Question: I am new to the Beaglebone, and was moving along at a pretty good click until this strange problem popped-up. I spent all weekend trying to figure it out before posting here.
I am trying to read analog input using multiple sensors from a beaglebone with Angstrom 3.2.5+ and I have a problem that I think might be a hardware issue.
Using this <URL>:
'''
# Import PyBBIO library:
from bbio import *
# Create a setup function:
def setup(): pass # Nothing to do here
# Create a main function:
def loop():
print "-----"
print "AIN0 [P9.39] - " + str(analogRead(A0))
print "AIN1 [P9.40] - " + str(analogRead(A1))
print "AIN2 [P9.37] - " + str(analogRead(A2))
print "AIN3 [P9.38] - " + str(analogRead(A3))
print "AIN4 [P9.35] - " + str(analogRead(A4))
print "AIN5 [P9.36] - " + str(analogRead(A5))
print "AIN6 [P9.33] - " + str(analogRead(A6))
print "AIN7 [P9.39] - " + str(analogRead(A7))
delay(500)
# Start the loop:
run(setup, loop)
'''
But, any other analog-in (AINx(2-7)) I read with the script above always shows the same value of the photo resistor I have plugged-into AIN1
And, possibly related, I am unable to read any of the AINx(1-7) using cat with an error
'''
cat /sys/bus/platform/devices/tsc/ain1
Segmentation fault
'''
Any ideas? I am really stuck. Thanks in advance.
PS: More info...
My circuit consists of a 10k resistor and a photoresistor. My pin connections are:
- - -
Here is an image which matches my own circuit:

The results from all of the AINx(1-7)'s and then some...
'''
# cat /sys/bus/platform/devices/tsc/ain0
cat: /sys/bus/platform/devices/tsc/ain0: No such file or directory
# cat /sys/bus/platform/devices/tsc/ain1
Segmentation fault
# cat /sys/bus/platform/devices/tsc/ain2
Segmentation fault
# cat /sys/bus/platform/devices/tsc/ain3
Segmentation fault
# cat /sys/bus/platform/devices/tsc/ain4
Segmentation fault
# cat /sys/bus/platform/devices/tsc/ain5
Segmentation fault
# cat /sys/bus/platform/devices/tsc/ain6
Segmentation fault
# cat /sys/bus/platform/devices/tsc/ain7
Segmentation fault
# cat /sys/bus/platform/devices/tsc/ain8
Segmentation fault
# cat /sys/bus/platform/devices/tsc/ain9
cat: /sys/bus/platform/devices/tsc/ain9: No such file or directory
'''
I edited the <URL> file to show all ADC ports on the BeagleBone. This is the result from the shell with sensors plugged-in.
'''
-----
AIN0 [P9.39] - 3948
AIN1 [P9.40] - 4016
AIN2 [P9.37] - 4002
AIN3 [P9.38] - 3934
AIN4 [P9.35] - 4001
AIN5 [P9.36] - 3935
AIN6 [P9.33] - 3968
AIN7 [P9.39] - 4005
-----
AIN0 [P9.39] - 3946
AIN1 [P9.40] - 4005
AIN2 [P9.37] - 3945
AIN3 [P9.38] - 3957
AIN4 [P9.35] - 4018
AIN5 [P9.36] - 3945
AIN6 [P9.33] - 3967
AIN7 [P9.39] - 3955
...
'''
And if I plug the sensor back in I get a change in value, but again, they are all the same:
'''
-----
AIN0 [P9.39] - 2836
AIN1 [P9.40] - 2836
AIN2 [P9.37] - 2837
AIN3 [P9.38] - 2831
AIN4 [P9.35] - 2840
AIN5 [P9.36] - 2837
AIN6 [P9.33] - 2837
AIN7 [P9.39] - 2837
-----
AIN0 [P9.39] - 2834
AIN1 [P9.40] - 2834
AIN2 [P9.37] - 2829
AIN3 [P9.38] - 2825
AIN4 [P9.35] - 2826
AIN5 [P9.36] - 2817
AIN6 [P9.33] - 2815
AIN7 [P9.39] - 2815
...
'''
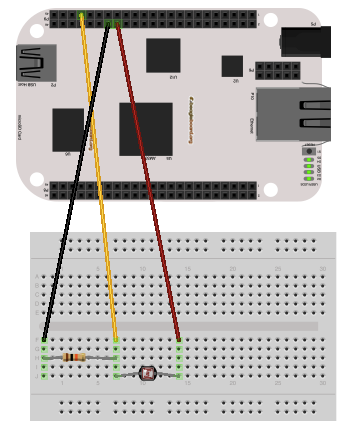
Answer: OK, the answer is that there are two separate problems, both of which are caused by using the PyBBIO library. Read on...
A suggestion in the comments on my question prompted me to <URL>. Here it is without the sensor:
'''
# python PyBBIO/examples/analog_test_simple.py
-----
AIN0 [P9.39] - 3955
AIN1 [P9.40] - 4015
AIN2 [P9.37] - 4012
AIN3 [P9.38] - 3950
AIN4 [P9.33] - 3998
AIN5 [P9.36] - 4007
AIN6 [P9.35] - 3984
-----
AIN0 [P9.39] - 4007
AIN1 [P9.40] - 3953
AIN2 [P9.37] - 4005
AIN3 [P9.38] - 3941
AIN4 [P9.33] - 3956
AIN5 [P9.36] - 3934
AIN6 [P9.35] - 3946
...
'''
And here are the results after I plug-in the sensor:
'''
# python PyBBIO/examples/analog_test_simple.py
-----
AIN0 [P9.39] - 2888
AIN1 [P9.40] - 2894
AIN2 [P9.37] - 2899
AIN3 [P9.38] - 2907
AIN4 [P9.33] - 2914
AIN5 [P9.36] - 2912
AIN6 [P9.35] - 2914
-----
AIN0 [P9.39] - 2912
AIN1 [P9.40] - 2905
AIN2 [P9.37] - 2901
AIN3 [P9.38] - 2891
AIN4 [P9.33] - 2896
AIN5 [P9.36] - 2890
AIN6 [P9.35] - 2896
...
'''
You can see that plugging-in the sensor still affects all the values, regardless of the delay.
After thinking about this a bit I decided to try to repeat the results with a script without using PyBBIO. I wrote <URL>' to print the values, and includes a short delay between each. Here is the code:
'''
import os,time
i = 1
while(True):
os.system("cat /sys/bus/platform/devices/tsc/ain" + str(i))
print " - AIN" + str(i-1)
if i==7:
i=1
time.sleep(.5)
print "------"
else:
i+=1
time.sleep(.1)
'''
Here are the results without any components plugged-into the BeagleBone:
'''
# python analog-test-all-pins.py
------
3943 - AIN0
3819 - AIN1
3955 - AIN2
2018 - AIN3
2093 - AIN4
3583 - AIN5
3658 - AIN6
------
3947 - AIN0
3746 - AIN1
3959 - AIN2
2034 - AIN3
2123 - AIN4
3547 - AIN5
3644 - AIN6
...
'''
And here are the results with the photoresistor circuit above plugged-into AIN0:
'''
# python analog-test-all-pins.py
------
2915 - AIN0
3347 - AIN1
3556 - AIN2
1478 - AIN3
1602 - AIN4
2393 - AIN5
2402 - AIN6
------
2913 - AIN0
3337 - AIN1
3560 - AIN2
1487 - AIN3
1606 - AIN4
2350 - AIN5
2489 - AIN6
'''
And here are the results with the photo resistor circuit data lead plugged-into AIN2:
'''
# python analog-test-all-pins.py
------
3939 - AIN0
3792 - AIN1
2881 - AIN2
1986 - AIN3
2089 - AIN4
3462 - AIN5
3543 - AIN6
------
3923 - AIN0
3791 - AIN1
2866 - AIN2
1960 - AIN3
2055 - AIN4
3528 - AIN5
3615 - AIN6
...
'''
AIN3:
'''
# python analog-test-all-pins.py
------
3951 - AIN0
3764 - AIN1
3933 - AIN2
2899 - AIN3
2134 - AIN4
3606 - AIN5
3737 - AIN6
------
3960 - AIN0
3823 - AIN1
3957 - AIN2
2910 - AIN3
2118 - AIN4
3635 - AIN5
3645 - AIN6
...
'''

And here are the results if I plug the photoresistor data lead back into AIN0 and plug a <URL> into AIN3.
'''
# python analog-test-all-pins.py
------
2866 - AIN0
3340 - AIN1
3540 - AIN2
885 - AIN3
1591 - AIN4
2348 - AIN5
2389 - AIN6
------
2872 - AIN0
3339 - AIN1
3551 - AIN2
884 - AIN3
1560 - AIN4
2383 - AIN5
2434 - AIN6
...
'''
And just to confirm that the sensors are being read without affecting the other pins, here is the TMP36 on AIN5
'''
# python analog-test-all-pins.py
------
2897 - AIN0
3338 - AIN1
3557 - AIN2
1464 - AIN3
1578 - AIN4
888 - AIN5
2459 - AIN6
------
2901 - AIN0
3344 - AIN1
3561 - AIN2
1460 - AIN3
1579 - AIN4
889 - AIN5
2395 - AIN6
...
'''
This leads me to conclude that there is a issue with the PyBBIO library that is causing this. It is also causing the second problem, though I have no idea how...
The problem I had with the 'Segmentation fault' error is due to something in the PyBBIO library. For example, if I restart the BeagleBoard and run:
'''
# cat /sys/bus/platform/devices/tsc/ain1
3953
# cat /sys/bus/platform/devices/tsc/ain2
3818
'''
I get values which match the above output from the Python script using the 'os' module.
But if I run any PyBBIO script which accesses AIN pins (examples of which are above) and then run the 'cat' again I get the error:
'''
# cat /sys/bus/platform/devices/tsc/ain1
Segmentation fault
# cat /sys/bus/platform/devices/tsc/ain2
Segmentation fault
'''
If I restart the board (unplug and plug-in the power) I can use 'cat' again:
'''
# cat /sys/bus/platform/devices/tsc/ain1
2890
# cat /sys/bus/platform/devices/tsc/ain2
3366
'''
I also tried using <URL>:
'''
from mrbbio import *
def setup():
#pinMode("P9.36", INPUT)
pass
def loop():
print "-----"
for key, value in analogPinDef.items():
# There is currently an error in mrBBIO, as the analogPinDef dict points to:
# ain[0-6] in /sys/devices/platform/tsc/ while it should point at: ain[1-7]
if key=="P9.39":
print analogRead(key) + " - " + value
delay(100)
delay(1000)
run (setup,loop)
'''
to get this:
'''
# python mrbbio/analog-test-all-pins.py
-----
2005 - ain4
3636 - ain6
3812 - ain2
2114 - ain5
3872 - ain3
3950 - ain1
-----
2002 - ain4
3530 - ain6
3787 - ain2
2059 - ain5
3895 - ain3
3952 - ain1
...
Cleaning up. Unexporting the following pins:
'''
And I found it does not mess with my ability to get the results with 'cat' -- possibly because it exports the pins at the end.
'''
# cat /sys/bus/platform/devices/tsc/ain1
3960
# cat /sys/bus/platform/devices/tsc/ain2
3830
'''